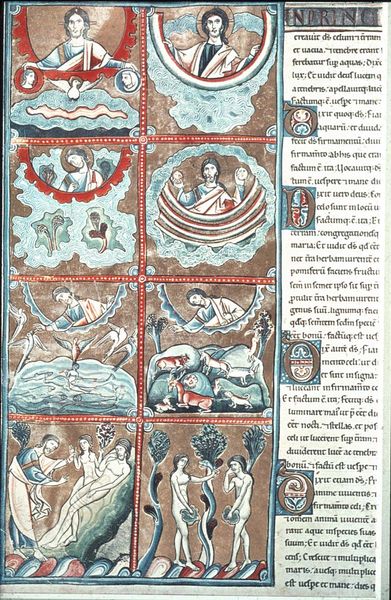
Titel: Souvigny Bibel
Institution: Moulins, Bibliothèque Municipale
Schlagwörter: blau, gott, wasser, bäume, frauen, grün, see, braun, bunt, zeichnung, rot, tiere, wolke, geschichte, erde, vögel, gold, pflanzen, engel, schrift, bilder, farbe, adam, eva, paradies, seite, text, initiale, schlange, pergament, heiligenschein, christus, jesus, religiös, eden, heilige, kirchlich, welt, genesis, acht, latein, regenbogen, paradis, buchmalerei, schöpfung, codex, erschaffung, codey, girsch